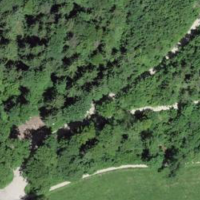
EUNIS habitat code: 44
Species observed at this site:
Hippocrepis emerus